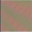
Piece: xx